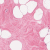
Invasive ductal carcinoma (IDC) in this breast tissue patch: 0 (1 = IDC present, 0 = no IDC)